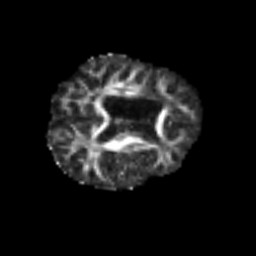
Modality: FA
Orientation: axial
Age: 67
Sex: female
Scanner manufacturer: siemens
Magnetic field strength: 3 T
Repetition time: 6.1 s
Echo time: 0.101 s